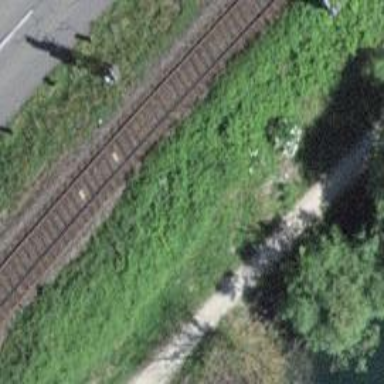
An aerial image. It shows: Railway signal.